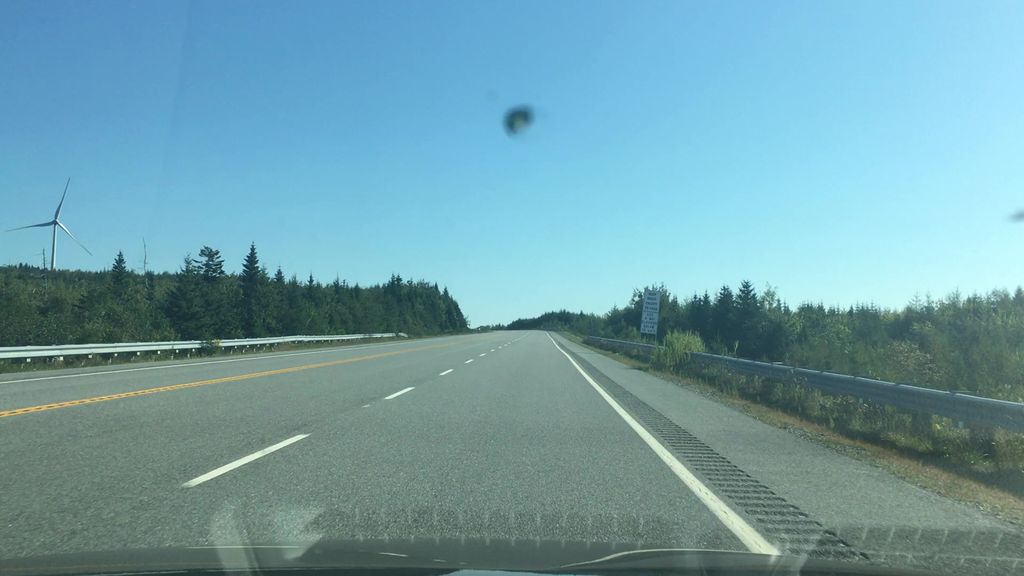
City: halifax